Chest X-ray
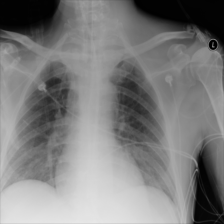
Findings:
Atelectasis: negative
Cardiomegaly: negative
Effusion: negative
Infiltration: negative
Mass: negative
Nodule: negative
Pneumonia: negative
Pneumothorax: negative
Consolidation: negative
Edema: negative
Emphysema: negative
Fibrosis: negative
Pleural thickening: negative
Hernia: negative